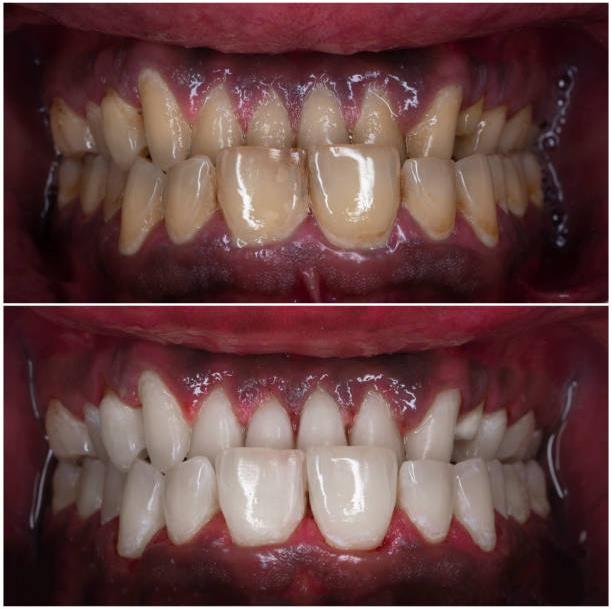
Condition: Calculus